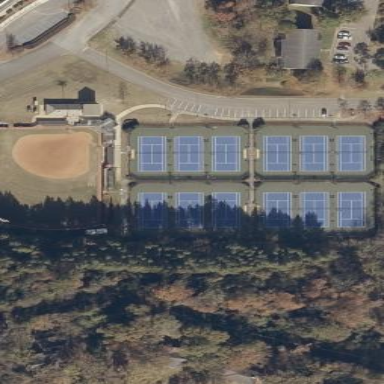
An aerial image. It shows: Tennis court on pitch.